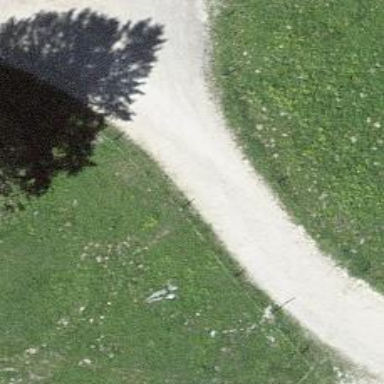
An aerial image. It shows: Unpaved track with grade2 surface.